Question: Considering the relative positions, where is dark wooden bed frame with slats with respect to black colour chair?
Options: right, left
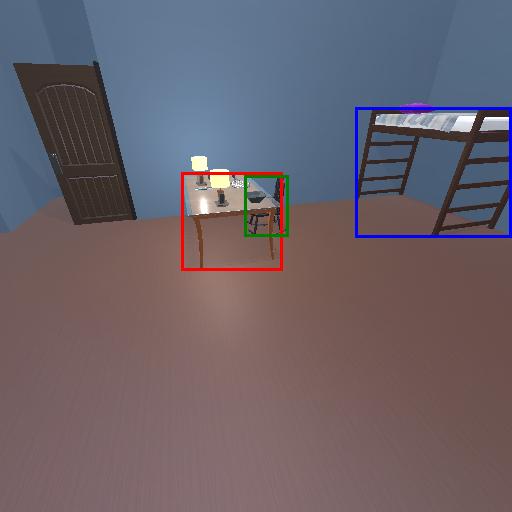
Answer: right